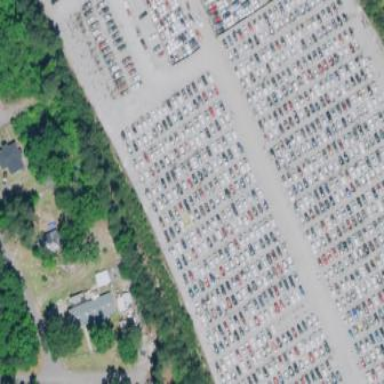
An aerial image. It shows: Commercial area used as scrap yard.